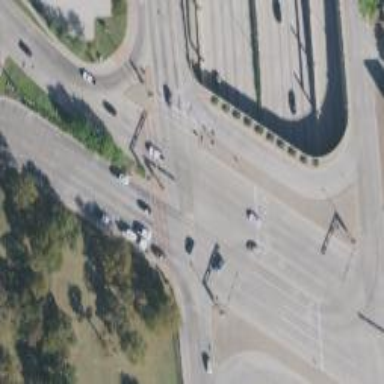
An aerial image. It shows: Secondary road with bridge and separate sidewalks.